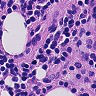
Metastatic tissue present: no